Question: I've got a data frame called 'df['x']' that I have used Matplotlib to graph as shown below. The data frame has a date time index and it fluctuates between being 0 and above 0. There are also two purple lines y=2 and y=5.
I'm interested in finding the dates on the index that the blue line crosses the purple line y=2 when going upward. However with one caveat, if the blue line crosses the purple line going up for a second time before reaching 0 I would not like it to be counted. So I'm looking for a system that returns me 6 dates. Thanks for any help.
<URL>

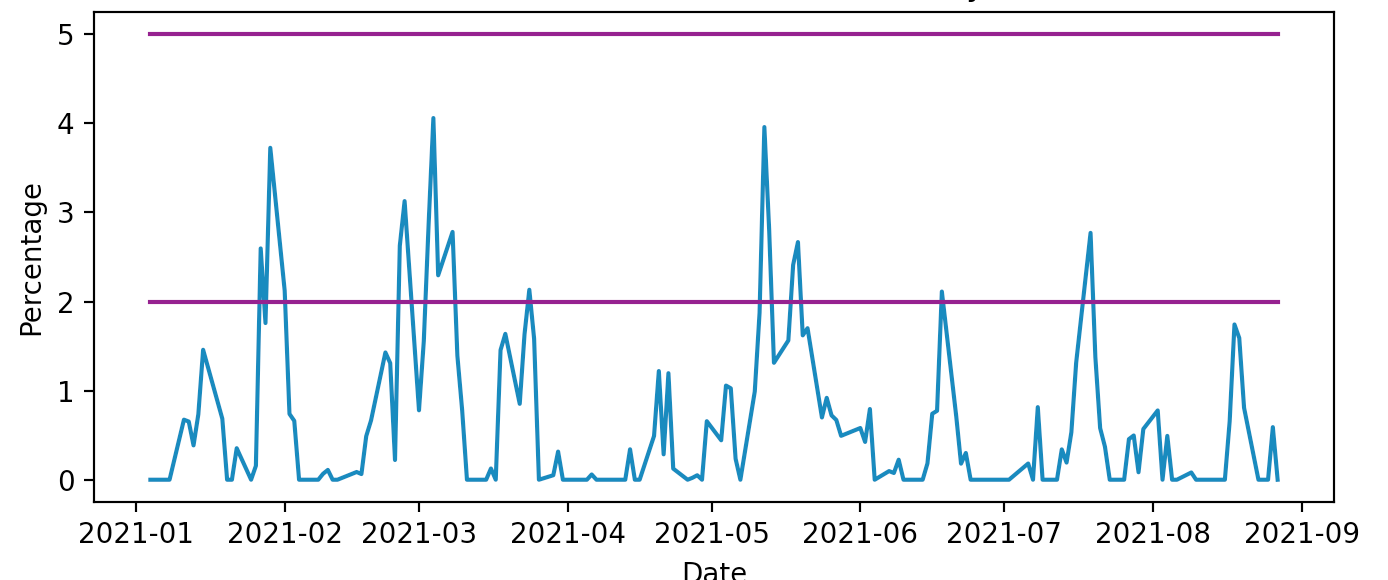
Answer: I ended up trying a bunch of different things. Initially I really wasn't sure how to approach this problem because I'm fairly new to coding. After doing a bit of research I found a solution that works by applying a function to create a new column, then finding the index of the areas of the column that meet a certain criteria.
'''
#Making a function to apply to df
trade_pos = ''
dip = ''
def apply_function(df):
global trade_pos
global dip
if df.Drawdown == 0 and trade_pos == 'open':
trade_pos = 'closed'
dip = 'false'
return 'Exit'
elif df.Drawdown == 0:
trade_pos = 'closed'
dip = 'false'
return 0
elif df.Drawdown >= 2 and df.Drawdown < 5 and trade_pos == 'closed' and dip != 'true':
trade_pos = 'open'
return 'Entry'
elif df.Drawdown >=5 and trade_pos == 'open':
trade_pos = 'closed'
dip = 'true'
return 'Exit'
else:
return 0
#Applying function to df
df['Strategy'] = df.apply(apply_function, axis=1)
Finding dates of crossover with caveats
entry = df[df['Strategy'] == 'Entry']
entry = list(entry.index)
#We finish with a list of dates that meet the criteria of the original post
'''
I hope that helps anybody else with a similar problem.